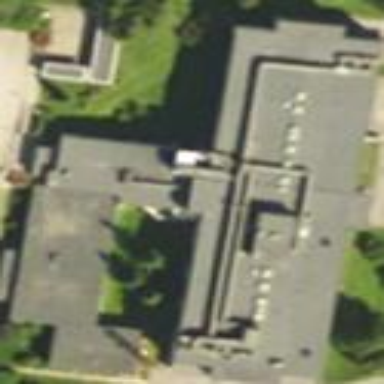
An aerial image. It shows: Building.